Question: When I run my app and set breakpoints to step through, I eventually get here. What does this mean and can I skip these stops on thread code like this?

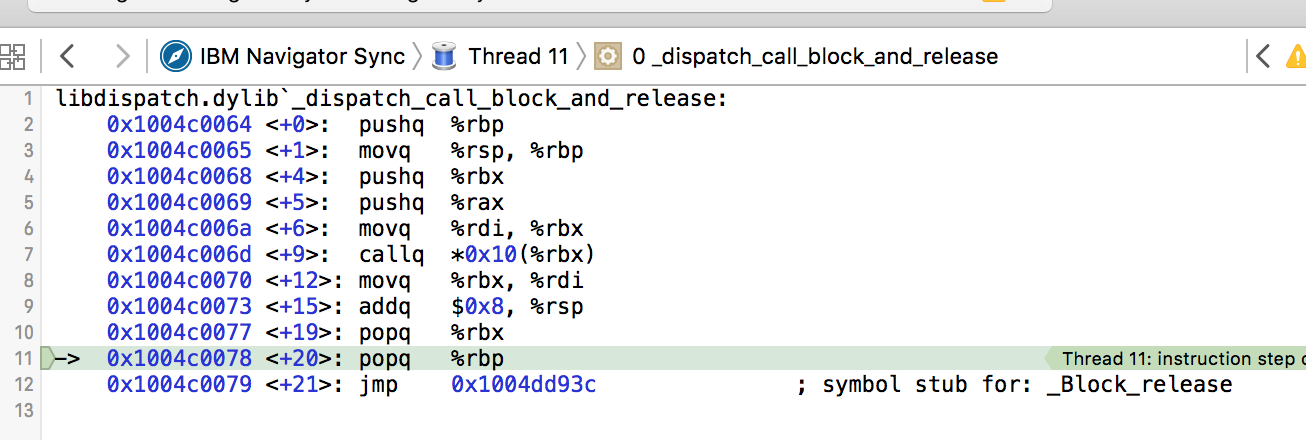
Answer: Xcode will allow you to step through your own code. Of you "step over" or "step out" your instruction pointer will eventually end up pointing somewhere that is no longer your source code, like a dynamic framework. What you will see there is the assembly code (actual machine instructions), which is useful if you learn how to read it. <URL> that will help you start to understand it.
If you just want to get your instruction pointer back to your own source code, a "step out" might get you there. Usually, you just have to put another breakpoint in your code which you expect to run next.